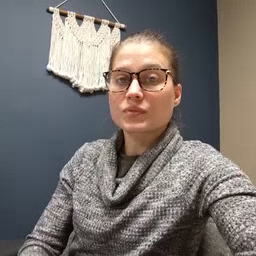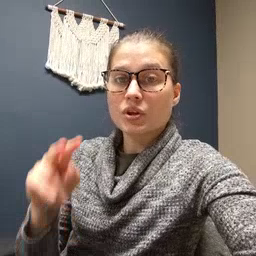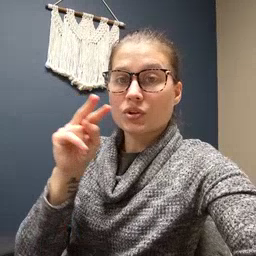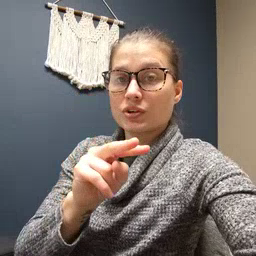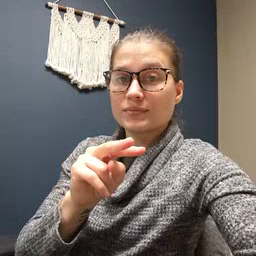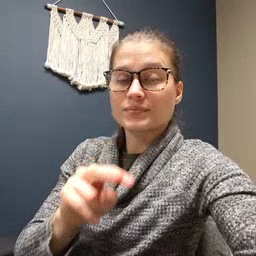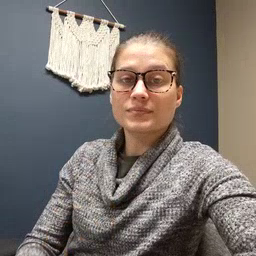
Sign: look